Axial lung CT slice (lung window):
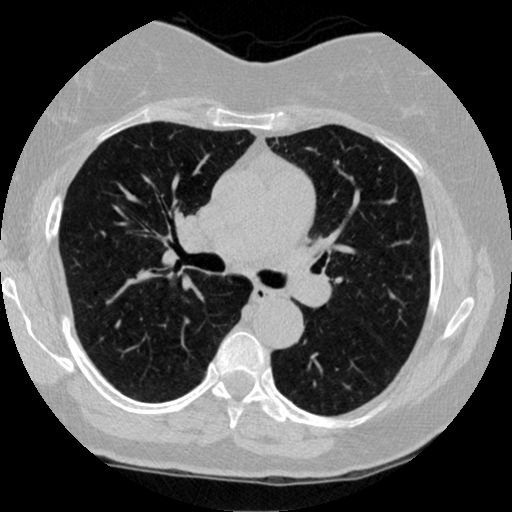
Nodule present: no